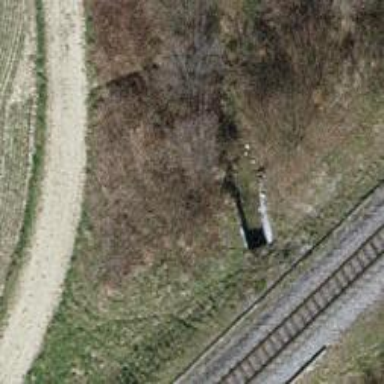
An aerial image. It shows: Culvert tunnel under river.